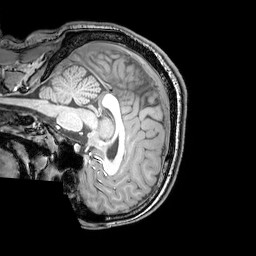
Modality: T1w
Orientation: sagittal
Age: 24
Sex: male
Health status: healthy
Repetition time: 0.081 s
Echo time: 0.037 s